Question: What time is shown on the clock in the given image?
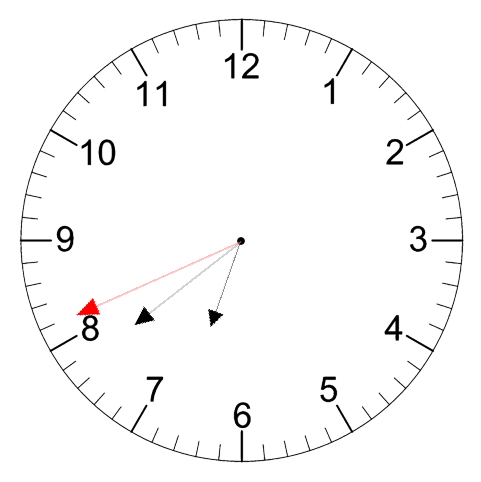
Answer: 06:38:41